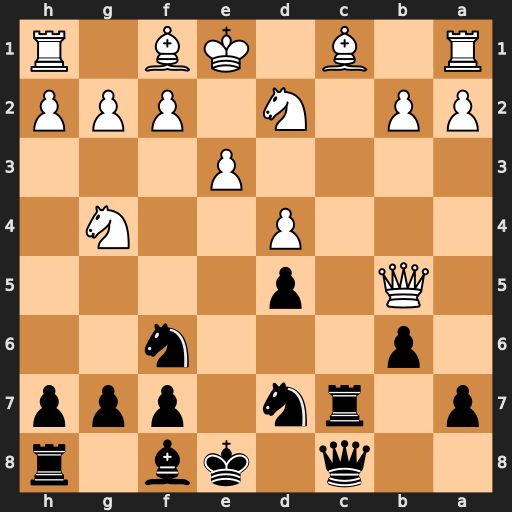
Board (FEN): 2q1kb1r/p1rn1ppp/1p3n2/1Q1p4/3P2N1/4P3/PP1N1PPP/R1B1KB1R
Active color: b
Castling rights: KQk
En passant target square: -
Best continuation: Rxc1+ Rxc1 Qxc1+ Ke2 Nxg4